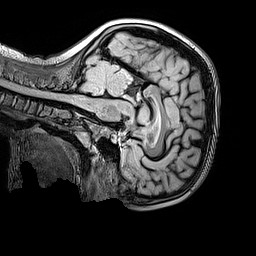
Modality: FLAIR
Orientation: sagittal
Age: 9
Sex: male
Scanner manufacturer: siemens
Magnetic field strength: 3 T
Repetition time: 5 s
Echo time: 0.388 s